Field crop: maize
Growth stage: 2
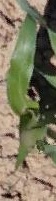
Species: maize